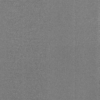
Label: dusty